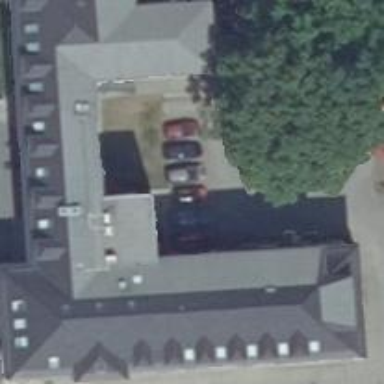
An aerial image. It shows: Commercial building.